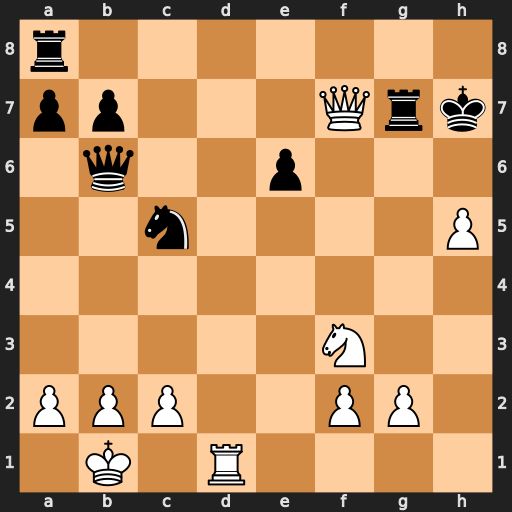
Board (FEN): r7/pp3Qrk/1q2p3/2n4P/8/5N2/PPP2PP1/1K1R4
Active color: w
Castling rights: -
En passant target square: -
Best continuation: Ng5+ Kh8 Qf6 Na4 h6 Qxb2+ Qxb2 Nxb2 hxg7+